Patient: sex M, age 64
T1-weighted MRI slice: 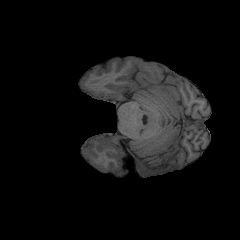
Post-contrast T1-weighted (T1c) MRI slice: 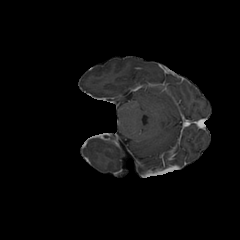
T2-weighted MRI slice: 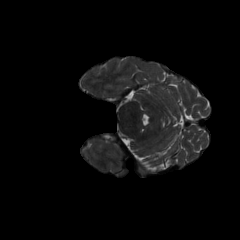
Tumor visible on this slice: no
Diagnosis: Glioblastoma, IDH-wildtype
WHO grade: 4